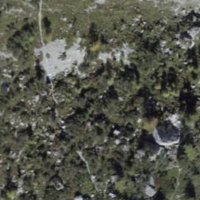
EUNIS habitat code: 23
Species observed at this site:
Melitaea diamina
Rubus saxatilis
Campanula scheuchzeri
Vaccinium vitis-idaea